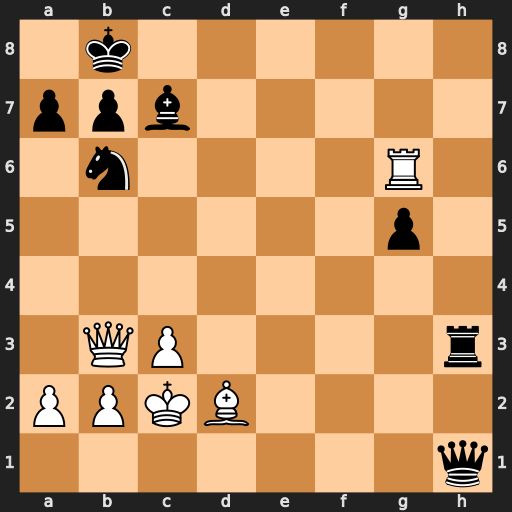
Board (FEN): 1k6/ppb5/1n4R1/6p1/8/1QP4r/PPKB4/7q
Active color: w
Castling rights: -
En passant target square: -
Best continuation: Rg8+ Bd8 Rxd8+ Nc8 Qe6